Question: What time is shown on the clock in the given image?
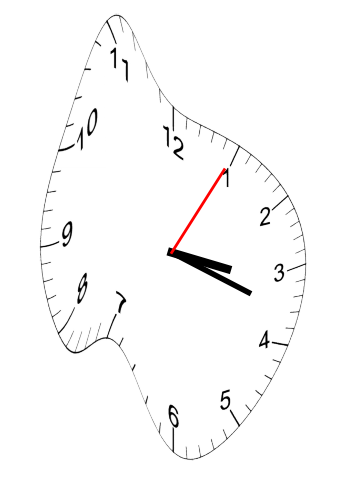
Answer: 03:18:05